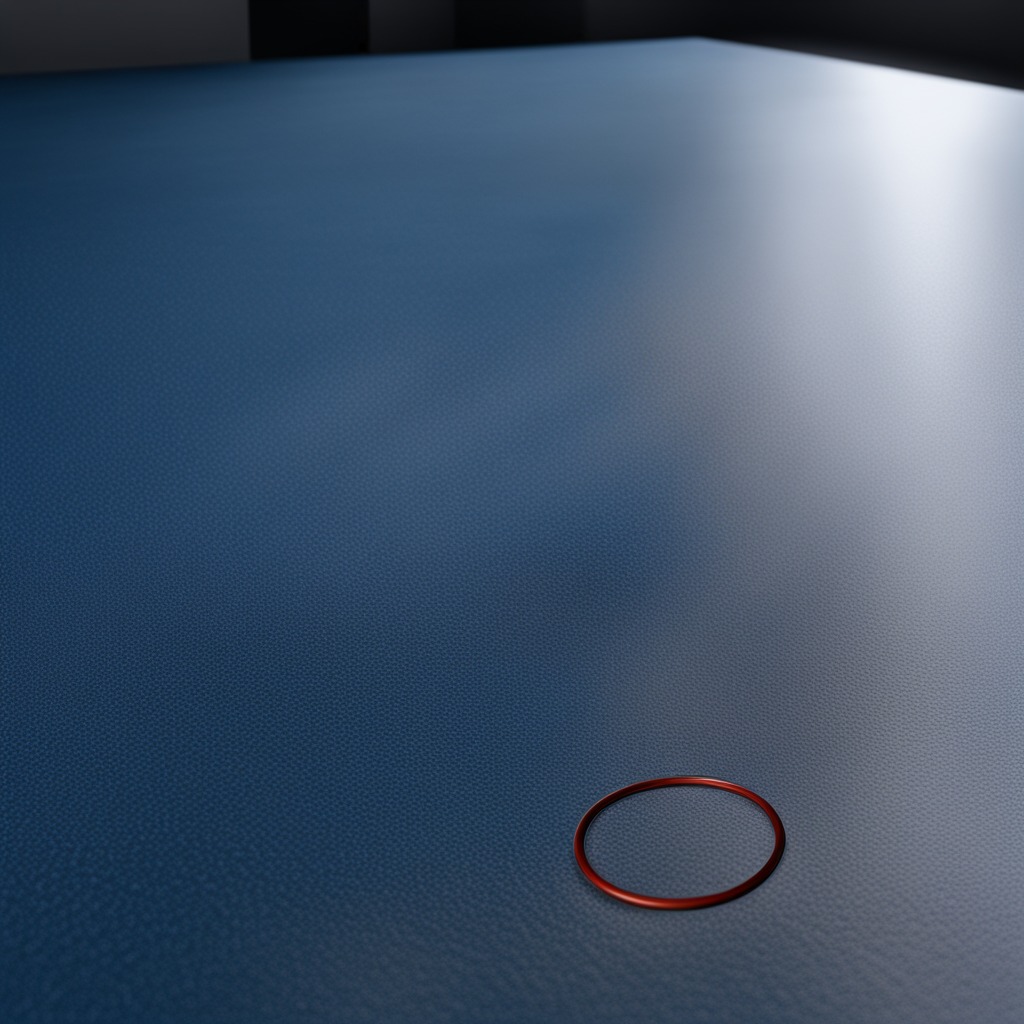
A rubber O-ring lying on a blue rubber mat inside a workshop under bright overhead lighting crisp shadows high clarity worn but beneath the mat